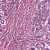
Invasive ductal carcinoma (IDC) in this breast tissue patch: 1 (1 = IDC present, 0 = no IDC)